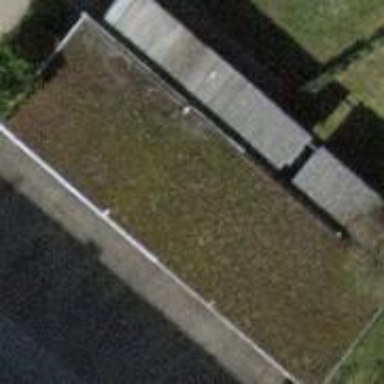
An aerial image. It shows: Garage.